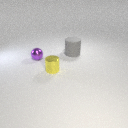
small yellow metal cylinder to the left of large gray rubber cylinder